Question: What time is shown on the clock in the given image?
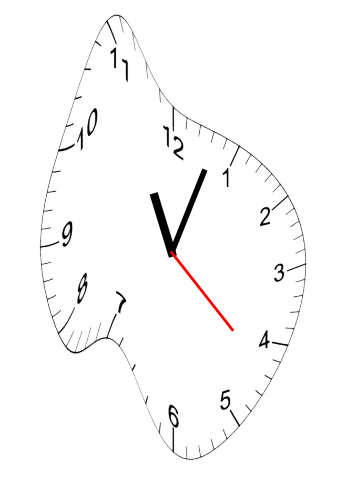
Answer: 11:03:22